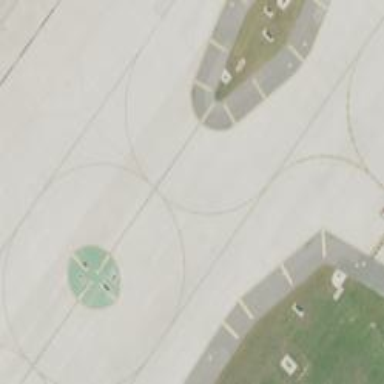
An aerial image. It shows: View of taxiway at the airport.